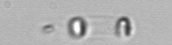
Label: Skeletonema